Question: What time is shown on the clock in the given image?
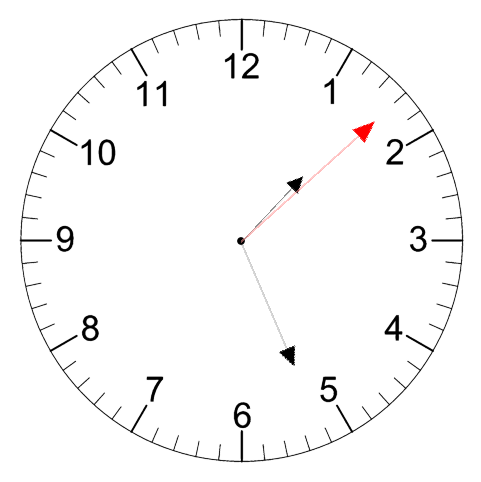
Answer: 01:26:08